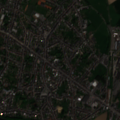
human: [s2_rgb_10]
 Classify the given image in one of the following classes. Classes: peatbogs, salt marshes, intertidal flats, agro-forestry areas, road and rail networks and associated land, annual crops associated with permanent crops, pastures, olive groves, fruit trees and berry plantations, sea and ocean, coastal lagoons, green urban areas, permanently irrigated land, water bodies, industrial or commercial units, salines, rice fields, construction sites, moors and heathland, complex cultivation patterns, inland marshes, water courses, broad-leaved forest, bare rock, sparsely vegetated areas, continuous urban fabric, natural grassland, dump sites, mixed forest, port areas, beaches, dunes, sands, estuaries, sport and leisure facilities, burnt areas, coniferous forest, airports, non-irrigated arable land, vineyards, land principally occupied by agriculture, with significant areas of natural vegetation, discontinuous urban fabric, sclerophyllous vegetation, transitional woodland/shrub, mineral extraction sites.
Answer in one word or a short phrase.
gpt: discontinuous urban fabric, industrial or commercial units, non-irrigated arable land